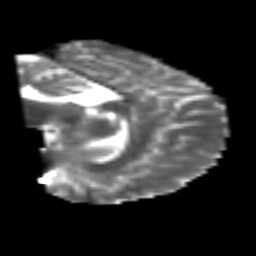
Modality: T2w
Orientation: sagittal
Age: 25
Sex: male
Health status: healthy